Question: I have a UIImageView that i want to slowly reveal in a radial clockwise fashion.
Here is an example of how i want to reveal the image over the course of 1 second. Im basically trying to simulate a marker drawing a circle around something.

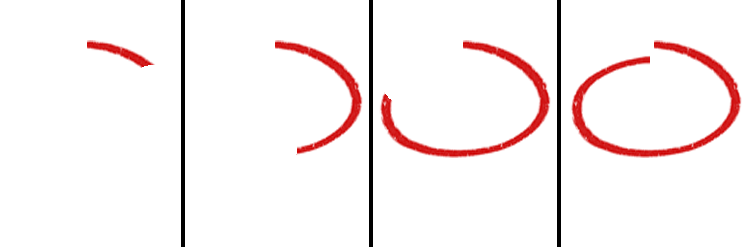
Answer: Here's another variation of the animating a 'UIBezierPath'. Bottom line, come up with a UIBezierPath and then just animate the drawing of it with a 'CABasicAnimation' of the 'strokeEnd':
'''
- (void)drawBezier
{
CGPoint startPoint = CGPointMake(self.view.frame.size.width / 2.0, 50);
UIBezierPath *path = [self strokePath:startPoint];
CAShapeLayer *oval = [[CAShapeLayer alloc] init];
oval.path = path.CGPath;
oval.strokeColor = [UIColor redColor].CGColor;
oval.fillColor = [UIColor clearColor].CGColor;
oval.lineWidth = 5.0;
oval.strokeStart = 0.0;
oval.strokeEnd = 1.0;
[self.view.layer addSublayer:oval];
CABasicAnimation *anim = [CABasicAnimation animationWithKeyPath:@"strokeEnd"];
anim.duration = 1.0;
anim.fromValue = [NSNumber numberWithFloat:0.0f];
anim.toValue = [NSNumber numberWithFloat:1.0f];
[oval addAnimation:anim forKey:@"strokeEndAnimation"];
}
'''
You obviously have to create your bezier. This is my complicated little algorithm (it's an array of five points, the angle at each point, and the weight of the anchor points for each), but I'm sure you can come up with something simpler:
'''
- (UIBezierPath *)strokePath:(CGPoint)startPoint
{
NSArray *points = [NSArray arrayWithObjects:
[NSValue valueWithCGPoint:CGPointMake(startPoint.x, startPoint.y)],
[NSValue valueWithCGPoint:CGPointMake(startPoint.x + 100.0, startPoint.y + 70.0)],
[NSValue valueWithCGPoint:CGPointMake(startPoint.x, startPoint.y + 140.0)],
[NSValue valueWithCGPoint:CGPointMake(startPoint.x - 100.0, startPoint.y + 70.0)],
[NSValue valueWithCGPoint:CGPointMake(startPoint.x + 10.0, startPoint.y + 10)],
nil];
NSArray *angles = [NSArray arrayWithObjects:
[NSNumber numberWithFloat:M_PI_2 * 0.05],
[NSNumber numberWithFloat:M_PI_2],
[NSNumber numberWithFloat:M_PI],
[NSNumber numberWithFloat:M_PI_2 * 3],
[NSNumber numberWithFloat:0],
nil];
NSArray *weight = [NSArray arrayWithObjects:
[NSNumber numberWithFloat:100.0 / 1.7],
[NSNumber numberWithFloat: 70.0 / 1.7],
[NSNumber numberWithFloat:100.0 / 1.7],
[NSNumber numberWithFloat: 70.0 / 1.7],
[NSNumber numberWithFloat:100.0 / 1.7],
nil];
UIBezierPath *path = [UIBezierPath bezierPath];
[path moveToPoint:startPoint];
for (NSInteger i = 1; i < 5; i++)
{
CGPoint pointPrevious = [[points objectAtIndex:(i-1)] CGPointValue];
CGPoint pointCurrent = [[points objectAtIndex:i] CGPointValue];
CGFloat anglePrevious = [[angles objectAtIndex:(i-1)] floatValue];
CGFloat angleCurrent = [[angles objectAtIndex:i] floatValue];
CGFloat weightPrevious = [[weight objectAtIndex:(i-1)] floatValue];
CGFloat weightCurrent = [[weight objectAtIndex:i] floatValue];
[path addCurveToPoint:pointCurrent
controlPoint1:CGPointMake(pointPrevious.x + cosf(anglePrevious) * weightPrevious,
pointPrevious.y + sinf(anglePrevious) * weightPrevious)
controlPoint2:CGPointMake(pointCurrent.x - cosf(angleCurrent) * weightCurrent,
pointCurrent.y - sinf(angleCurrent) * weightCurrent)];
}
return path;
}
'''
And if this isn't acceptable (because it's a solid path rather than your artistic rendering) here's a trick that works (but is a little complicated, so bear with me). You can put your image on the layer, put the UIBezierPath oval on top of it and rather than animate the drawing of the bezier path in red, draw it in white so it obscures your image and blends into the background and then reverse the animation of the drawing of the UIBezierPath. That way, it starts with your image with a white UIBezierPath drawn on top of it, completely obscuring your image, and it animates the un-drawing of the UIBezierPath, revealing your image underneath. But anyway, this is how you add the image to a layer and how you "undraw" the bezier.
'''
CAShapeLayer *imagelayer = [[CAShapeLayer alloc] init];
UIImage *image = [UIImage imageNamed:@"oval.png"];
imagelayer.contents = (id)image.CGImage;
imagelayer.frame = CGRectMake(startPoint.x - image.size.width / 2.0, startPoint.y, image.size.width, image.size.height);
[self.view.layer addSublayer:imagelayer];
CAShapeLayer *oval = [[CAShapeLayer alloc] init];
oval.path = path.CGPath;
oval.strokeColor = [UIColor whiteColor].CGColor;
oval.fillColor = [UIColor clearColor].CGColor;
oval.lineWidth = 80.0;
oval.strokeStart = 0.0;
oval.strokeEnd = 0.0;
[self.view.layer addSublayer:oval];
CABasicAnimation *anim = [CABasicAnimation animationWithKeyPath:@"strokeEnd"];
anim.duration = 1.0;
anim.fromValue = [NSNumber numberWithFloat:1.0f];
anim.toValue = [NSNumber numberWithFloat:0.0f];
[oval addAnimation:anim forKey:@"strokeEndAnimation"];
'''
Clearly, some effort will have to be put into coming up with a UIBezierPath that directly covers up your image, etc., but it can be done. (That exercise, by the way, would be greatly simplified if you (a) drew the UIBezier, (b) take a screen snapshot, (c) throw it into photoshop to lend it the appearance you want, and then (d) use that for the underlying image.) Anyway, for my crude attempt below, I just made the thickness of the bezier incredibly thick, so I could be pretty sloppy about it, but you will want to be more careful (because I assume you're drawing your circle around something and you can't have the UIBezierPath overlay obscuring that).
Alternatively, if you want to use CodaFi's first suggestion, but don't have the individual images created yet, you can stick with this super-thick bezier path, but you could use a permutation of the code above to create your images (e.g. start with 'strokeStart' at zero, don't both animating, but rather take a screen snapshot, do it again and again, incrementing the 'strokeStart' by 1/30th (or whatever) each time, and taking another screen snapshot, etc.).
Hopefully someone can come up with a more elegant solution!